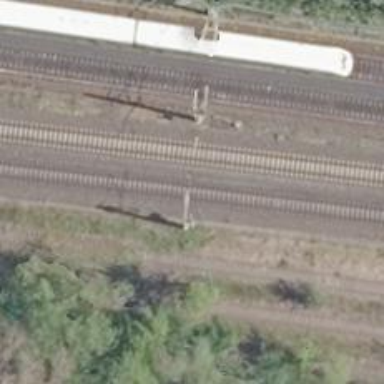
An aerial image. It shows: Milestone along the railway with catenary mast.